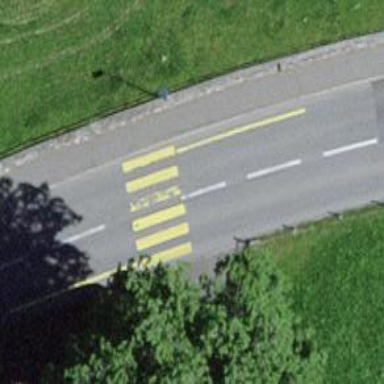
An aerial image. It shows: Zebra crossing on the road.